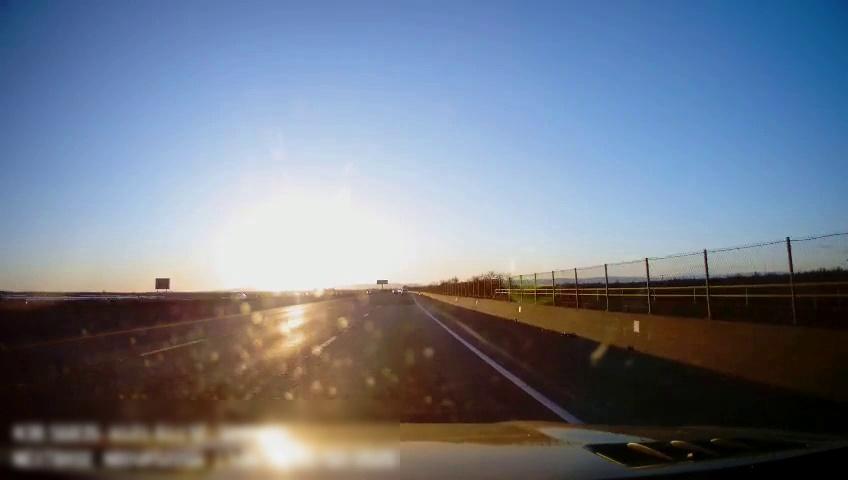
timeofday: Day
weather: Sunny
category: Drivable Space
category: Vehicles | Car
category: Lanes | Alternate Lane
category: Lanes | Current Lane
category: Lanes | Current Lane
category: Lanes | Alternate Lane
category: Traffic | Signs